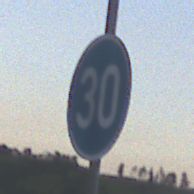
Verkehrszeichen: VorgeschriebeneMindestgeschwindigkeit
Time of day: SunriseSunset
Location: Outdoor (Nature)
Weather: PartlyCloudy
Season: NotSpecified
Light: Natural